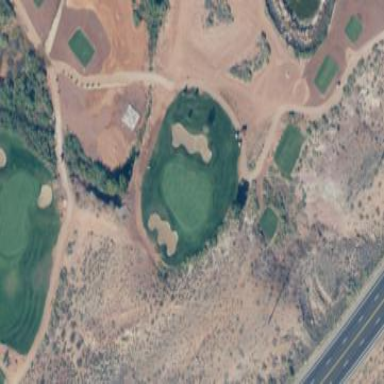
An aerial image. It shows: Area of rough grass used for golf.